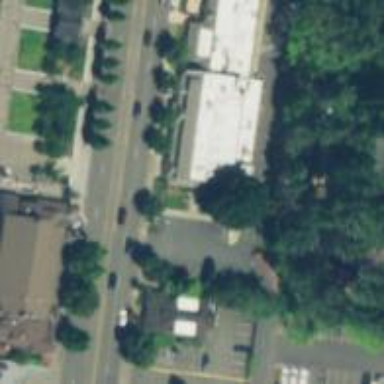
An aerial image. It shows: Veterinary facility.